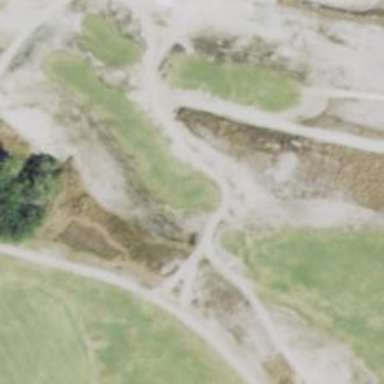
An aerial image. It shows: Path for both road and golf.